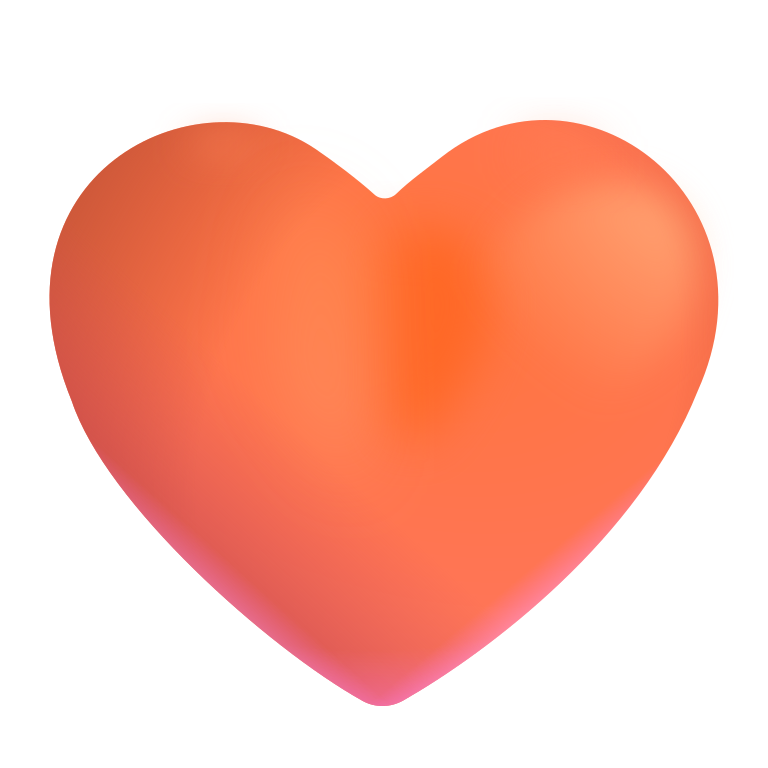
orange heart color